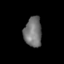
Tissue: skin
Cell type: Epithelial cells
Senescence score: 0.2754
Nuclear area (px): 515
Mean DAPI intensity: 115.483